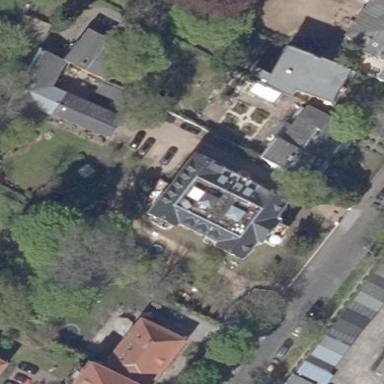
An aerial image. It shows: White house with gabled roof made of black roof tiles.